Question: How do I get this effect in a UITableViewCell? The icon placement is just to the right of the label.
Also, is this shuffle icon something that is standard which I should use? I have a similar application where the user can shuffle through words, each word will play in random order if they press this.

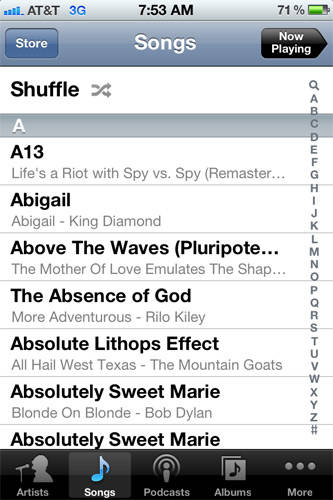
Answer: You can use the UIKit Artwork Extractor [1] to extract all the apple standard icons and use them in your application. Apple has no problem with this (so far).
<URL>